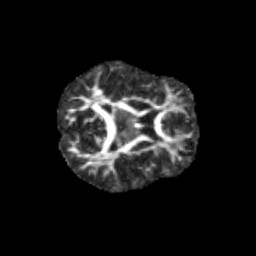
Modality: FA
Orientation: axial
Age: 9
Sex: female
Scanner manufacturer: siemens
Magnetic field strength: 3 T
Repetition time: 3.8 s
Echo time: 0.07 s